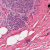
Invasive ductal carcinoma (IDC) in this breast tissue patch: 0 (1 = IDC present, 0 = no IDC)